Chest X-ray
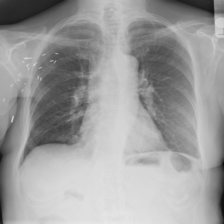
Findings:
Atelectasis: negative
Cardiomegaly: negative
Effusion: negative
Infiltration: negative
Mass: negative
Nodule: negative
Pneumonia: negative
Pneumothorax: negative
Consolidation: negative
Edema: negative
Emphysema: negative
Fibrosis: positive
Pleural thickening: negative
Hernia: negative